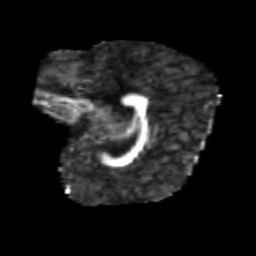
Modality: FA
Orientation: sagittal
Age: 6
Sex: male
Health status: healthy